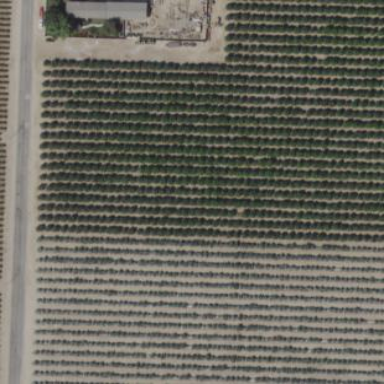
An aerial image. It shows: Orange orchard with rows of vibrant orange trees.